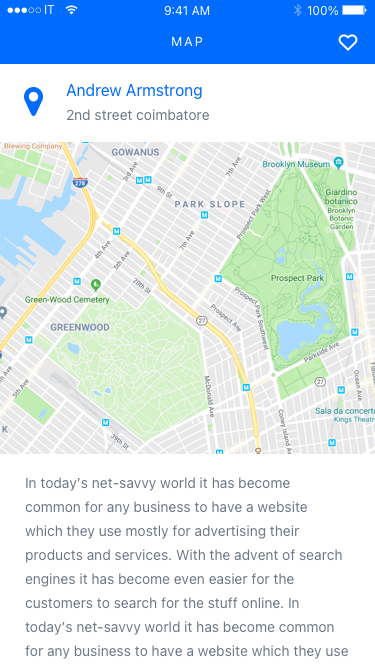
Text in this UI design:
In today’s net-savvy world it has become common for any business to have a website which they use mostly for advertising their products and services. With the advent of search engines it has become even easier for the customers to search for the stuff online. In today’s net-savvy world it has become common for any business to have a website which they use mostly for advertising their products and services. With the advent of search engines it has become even easier for the customers to search for the stuff online.
2nd street coimbatore
Andrew Armstrong
Map
100%
9:41 AM
IT